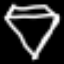
Label: diamond